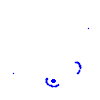
Particle: electron